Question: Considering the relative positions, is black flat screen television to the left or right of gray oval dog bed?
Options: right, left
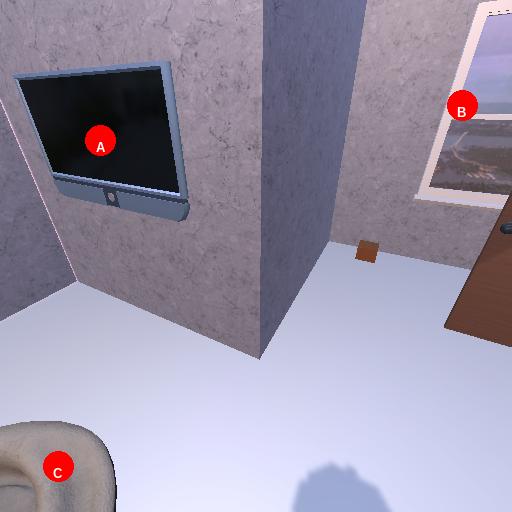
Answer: right